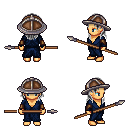
a pixel art fantasy rpg character, female body template, human, tanned skin, blue robe, gold greaves, gray long hairstyle, chain helm, leather bracers, spear, four views (front, back, left, right), 2x2 character sprite sheet, small pixel art, hard edges, no anti-aliasing